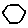
Label: hexagon